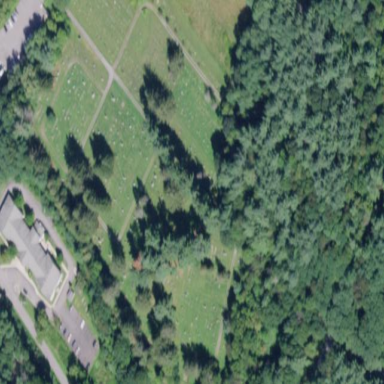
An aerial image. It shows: Cemetery.